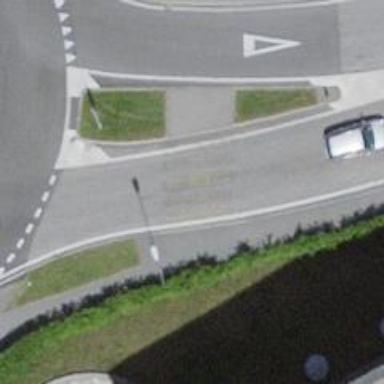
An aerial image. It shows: Zebra crossing with pedestrian island.